Question: I'm trying to display a right / left navigation arrow within a container (the arrows replace the existence of a scrollbar) when the corresponding edge of the content overlaps the container's sides.
Also, when the content is scrolled all the way to the end and can't scroll any further, the arrow should disappear.

My problem is, I'm confused as to how I write the function to check whether the element's contents are overlapping one edge or the other to hide one arrow or the other.
I started writing logic like this:
'''
function setArrows(elem){
if (elem.scrollLeft() > 0) { //scroll position is greater than zero
// show left arrow
}
if () { //scroll position is less than zero
//show right arrow
}
}
'''
but that doesn't seem to be the right logic. It sounded simpler in my head before I went to actually write the function.
Here's a Stack Snippet:
'''
$('#wrapper').scroll(function(){
//check edges
});
'''
'''
div {
padding: 0px;
margin: 0px;
}
#wrapper {
width: 500px;
height: 100px;
background-color: blue;
overflow-x: scroll;
overflow-y:hidden;
}
#content {
width: 1000px;
height: 100px;
background-color: red;
}
'''
'''
<script src="https://ajax.googleapis.com/ajax/libs/jquery/2.1.0/jquery.min.js"></script>
<div id="wrapper">
<div id="content">
</div>
</div>
'''
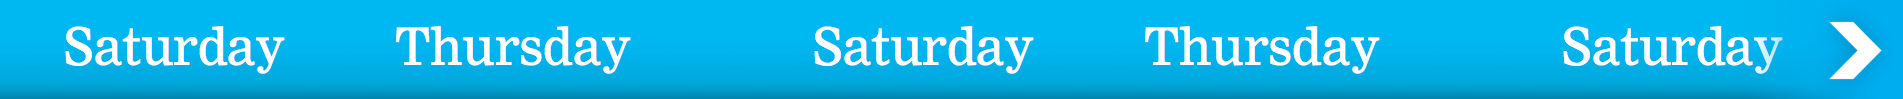
Answer: You need to check if the content width minus the scrollLeft is greater than the wrapper width. If it is show the right scroller..
Something like this
'''
$(function() {
var content = $('#content'),
arrows = $('.arrow'),
wrapper = $('#wrapper').scroll(function() {
//check edges
// handle left arrow
if (this.scrollLeft > 0) {
arrows.filter('.left').addClass('visible');
} else {
arrows.filter('.left').removeClass('visible');
};
// handle right arrow
if (content.outerWidth() - this.scrollLeft > wrapper.width()) {
arrows.filter('.right').addClass('visible');
} else {
arrows.filter('.right').removeClass('visible');
};
});
arrows.on('click', function() {
if ($(this).is('.left')) {
wrapper[0].scrollLeft -= 100;
} else {
wrapper[0].scrollLeft += 100;
}
return false;
});
// initialize
wrapper.trigger('scroll');
});
'''
'''
div {
padding: 0px;
margin: 0px;
}
#wrapper {
width: 500px;
height: 100px;
background-color: blue;
overflow-x: hidden;
overflow-y: hidden;
position: relative;
}
#content {
width: 1000px;
height: 100px;
background: url('http://lorempixel.com/1000/100/abstract/2') 0 0 no-repeat;
}
#full-container {
position: relative;
display: inline-block;
}
.arrow {
position: absolute;
top: 0;
bottom: 0;
width: 40px;
background-color: black;
display: none;
z-index: 100;
cursor: pointer;
color: #fff;
text-align: center;
line-height: 100px;
}
.arrow.visible {
display: block;
}
.arrow.left {
left: 0
}
.arrow.right {
right: 0
}
'''
'''
<script src="https://ajax.googleapis.com/ajax/libs/jquery/2.1.0/jquery.min.js"></script>
<div id="full-container">
<div class="arrow left">&lt;</div>
<div id="wrapper">
<div id="content"></div>
</div>
<div class="arrow right">&gt;</div>
</div>
'''